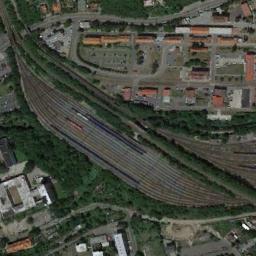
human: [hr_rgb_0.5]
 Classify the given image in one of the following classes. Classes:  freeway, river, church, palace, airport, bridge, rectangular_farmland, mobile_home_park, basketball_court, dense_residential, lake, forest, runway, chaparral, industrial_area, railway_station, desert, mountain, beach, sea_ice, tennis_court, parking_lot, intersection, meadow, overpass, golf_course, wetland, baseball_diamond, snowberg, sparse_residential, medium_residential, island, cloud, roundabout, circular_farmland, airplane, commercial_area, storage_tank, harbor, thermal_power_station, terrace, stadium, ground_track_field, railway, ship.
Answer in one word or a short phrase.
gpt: railway_station